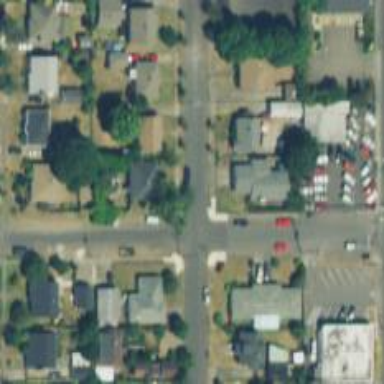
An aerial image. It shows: Residential road with sidewalk on the left.